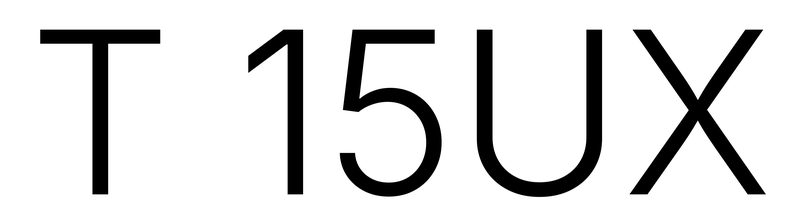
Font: Inter_Light